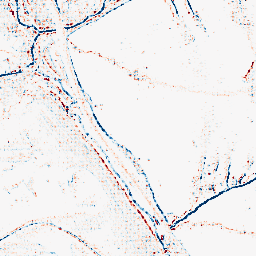
Category: morphological
Decomposition family: morphological_square
Decomposition parameters: operation: average
size: 3
Upsampling method: sinc_blackman
Upsampling parameters: scale: 4
kernel_size: 4
Upsampling scale: 4